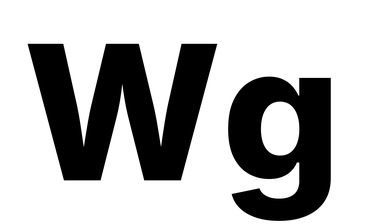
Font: Inter_ExtraBold